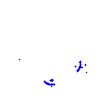
Particle: pion